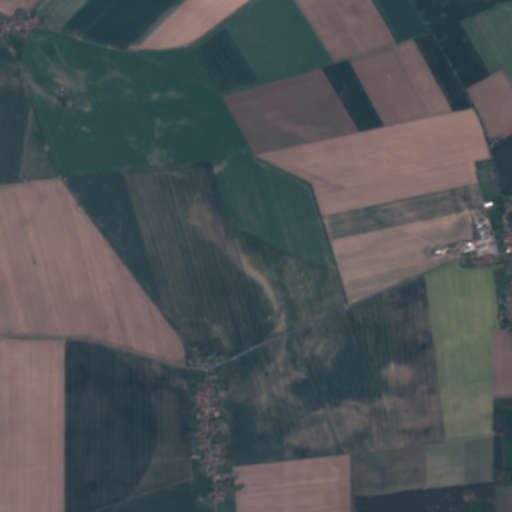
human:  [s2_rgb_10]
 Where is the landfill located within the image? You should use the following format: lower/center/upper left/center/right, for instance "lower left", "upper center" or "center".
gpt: The landfill is located in the lower right of the image.
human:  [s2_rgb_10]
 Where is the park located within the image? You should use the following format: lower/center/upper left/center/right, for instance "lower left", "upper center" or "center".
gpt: The park is located in the upper left of the image.
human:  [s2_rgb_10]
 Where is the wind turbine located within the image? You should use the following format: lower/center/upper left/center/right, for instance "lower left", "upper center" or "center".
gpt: The wind turbine is located in the upper left of the image.
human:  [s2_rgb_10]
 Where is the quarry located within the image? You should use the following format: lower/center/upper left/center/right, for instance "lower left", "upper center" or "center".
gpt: There is no quarry in the image.